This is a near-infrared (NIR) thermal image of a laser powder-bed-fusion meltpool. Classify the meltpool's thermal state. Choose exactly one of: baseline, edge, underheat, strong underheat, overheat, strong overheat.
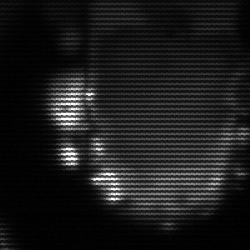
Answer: baseline